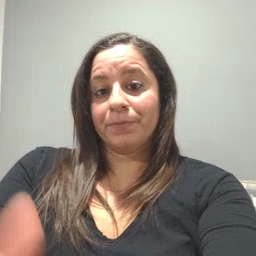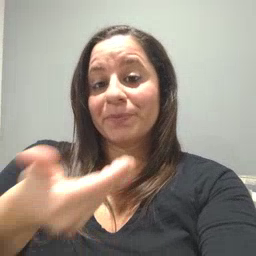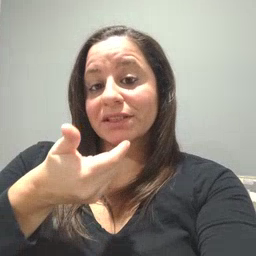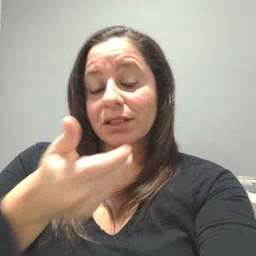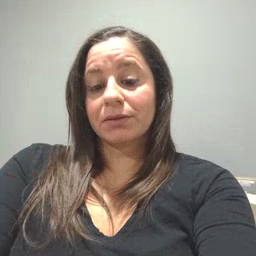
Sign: pizza